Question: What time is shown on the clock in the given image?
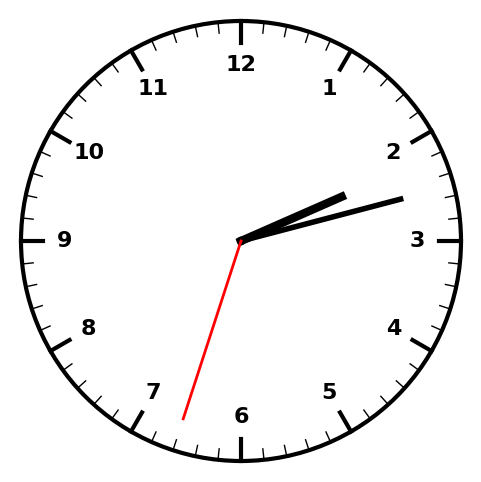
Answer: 02:12:33